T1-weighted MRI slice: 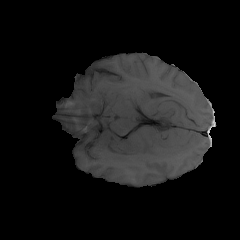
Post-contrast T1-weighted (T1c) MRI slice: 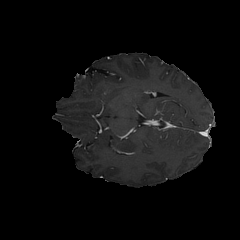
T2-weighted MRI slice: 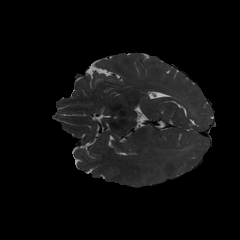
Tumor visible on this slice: no